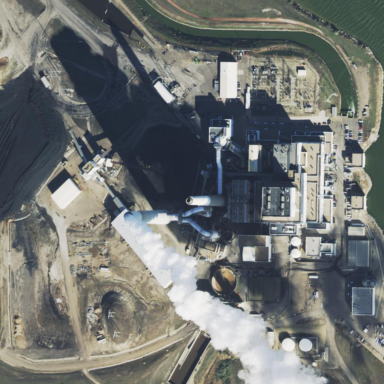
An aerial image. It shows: Industrial area with coal power plant.